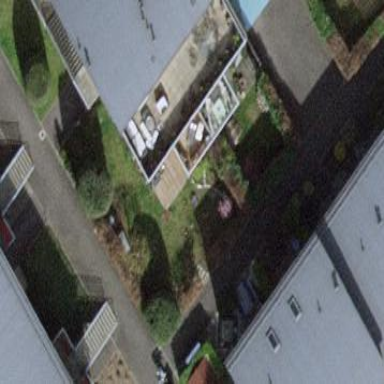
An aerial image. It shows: Garden surrounded by fence.